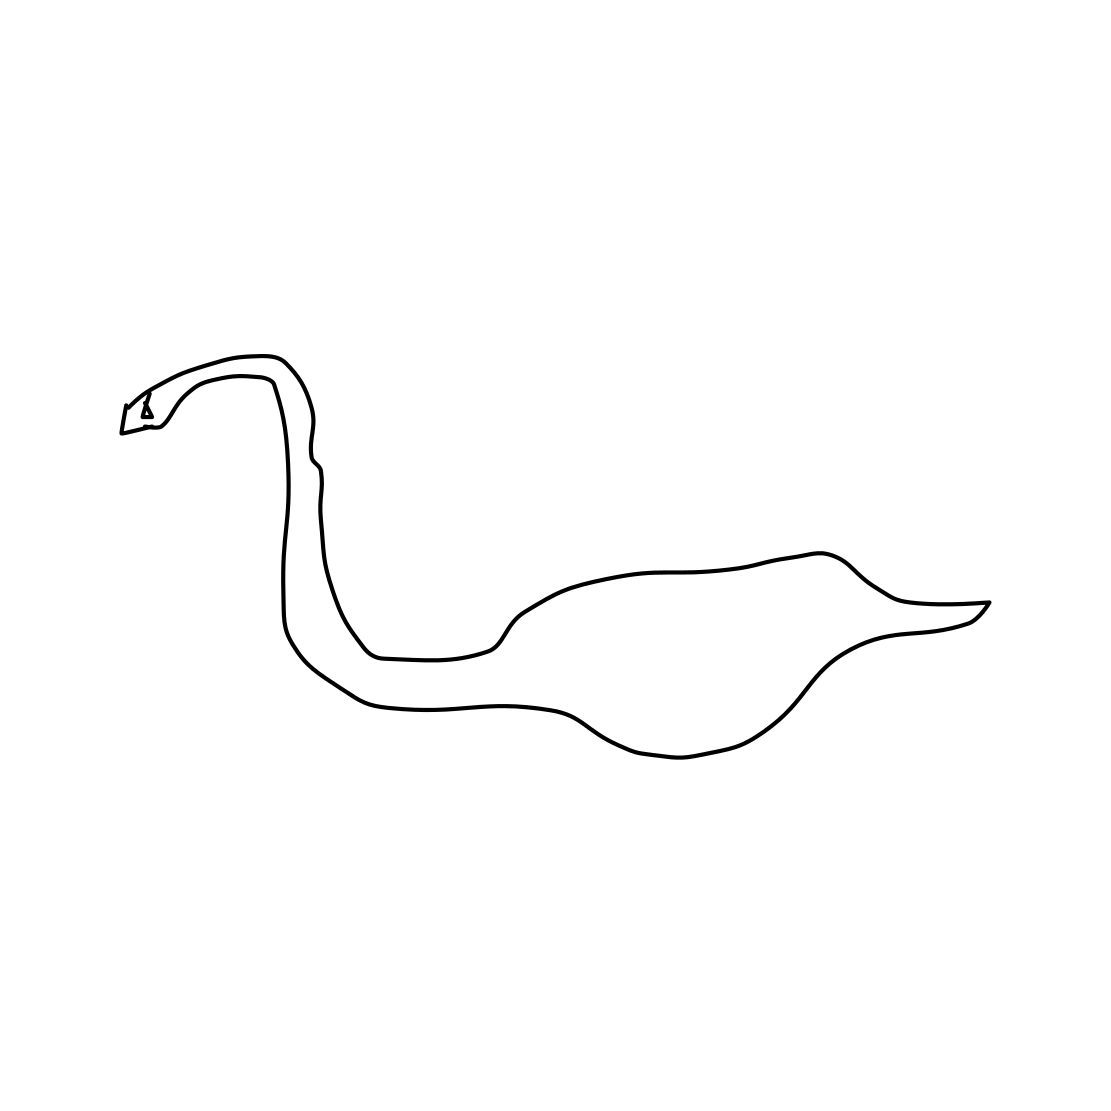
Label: swan